Field crop: maize
Growth stage: 2
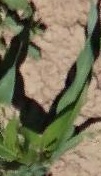
Species: maize